Question: I am trying to change the height of the UINavigationBar in my NavigationController which precedes my UITableViewController in my table view application. I did this successfully by using the following code in ViewDidLoad of my TableViewController:
'''
self.navigationController.navigationBar.frame =
CGRectMake(0.0, 0.0, 320.0, 100.0);
'''
The problem now is that the table does not move down but is covered with the newly extended navigation bar - the first line of it at least.

Any ideas how I could reposition the top of the table downward or am I not resizing the navigation bar correctly?
Thanks,
Tim
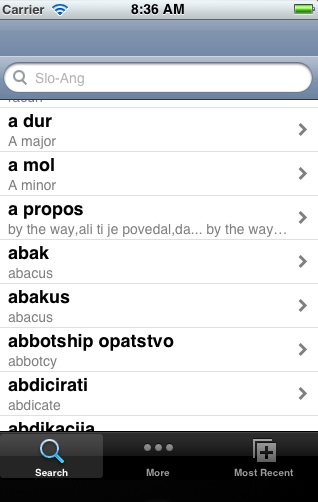
Answer: you could set the '.prompt' of the navigationbar to @" " ... not the most elegant solution and not very flexible but it works